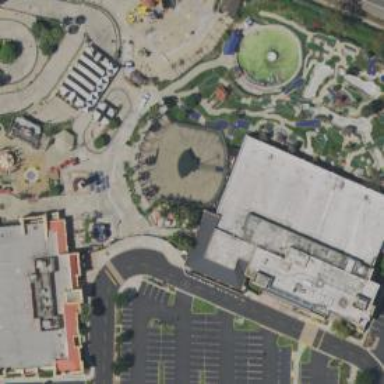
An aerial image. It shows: Theme park.